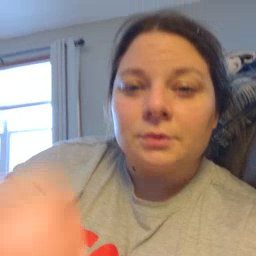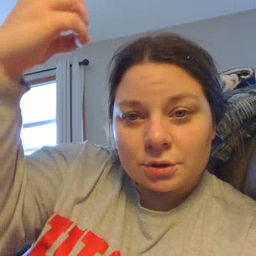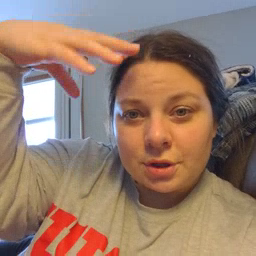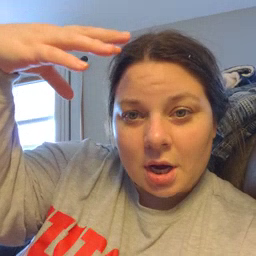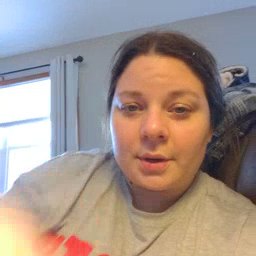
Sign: shower